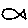
Label: fish